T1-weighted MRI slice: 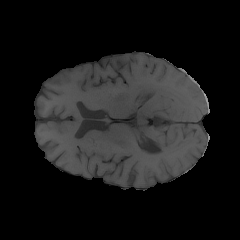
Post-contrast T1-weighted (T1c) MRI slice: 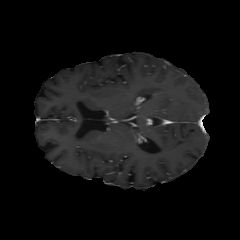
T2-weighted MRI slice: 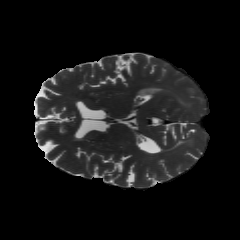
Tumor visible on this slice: yes